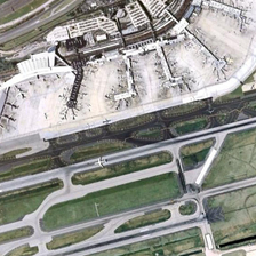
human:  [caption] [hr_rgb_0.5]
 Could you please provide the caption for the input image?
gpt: a corner of the terminal and a take off runway .

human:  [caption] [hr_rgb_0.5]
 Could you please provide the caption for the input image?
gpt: the runways in which there is a plane is next to an airport like a boomerang .

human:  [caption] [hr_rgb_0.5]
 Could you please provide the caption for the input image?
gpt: many runways sits besides the terminal building and a plane is running on one of it .

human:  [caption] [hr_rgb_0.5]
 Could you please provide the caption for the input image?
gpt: an airport terminal is between roads and airport runway with an aircraft .

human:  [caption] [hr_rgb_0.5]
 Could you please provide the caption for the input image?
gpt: many planes are parked near a large building in a large airport with several runways with a plane .